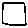
Label: square